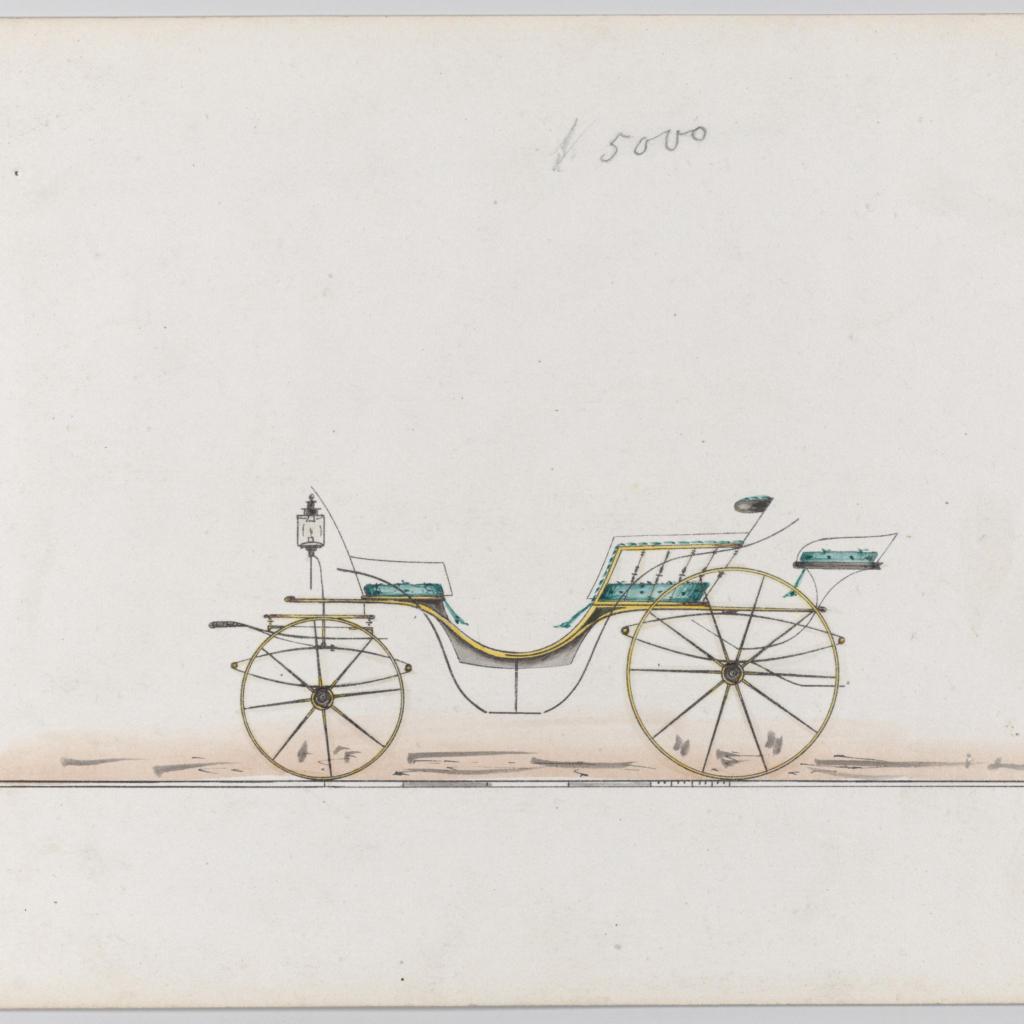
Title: Design for Vis-à-vis Phaeton (unnumbered)
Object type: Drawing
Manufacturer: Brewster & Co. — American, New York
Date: ca. 1870
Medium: Pen and black ink, watercolor and gouache
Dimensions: sheet: 6 1/16 x 9 1/8 in. (15.4 x 23.2 cm)
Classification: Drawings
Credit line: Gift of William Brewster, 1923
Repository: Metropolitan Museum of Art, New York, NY